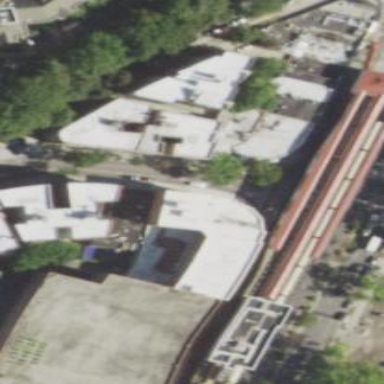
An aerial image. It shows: Bridge connecting railway platform and public transport platform.